Aerial crown-view tile of a tropical tree (Barro Colorado Island, Panama), acquired 20250715:
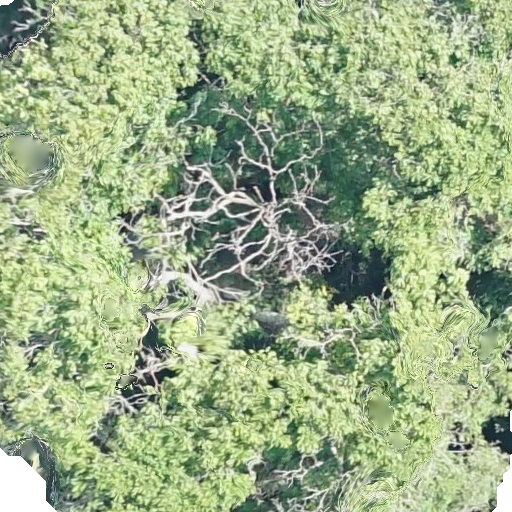
Species: Dipteryx oleifera
GBIF accepted scientific name: Dipteryx oleifera
Crown area: 542.581 m²